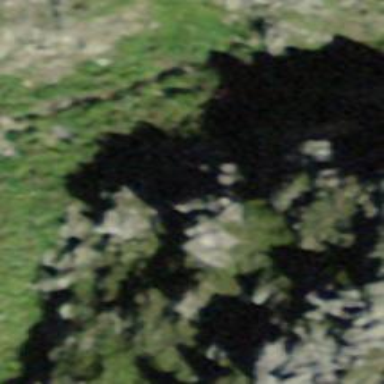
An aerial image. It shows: Natural cliff.